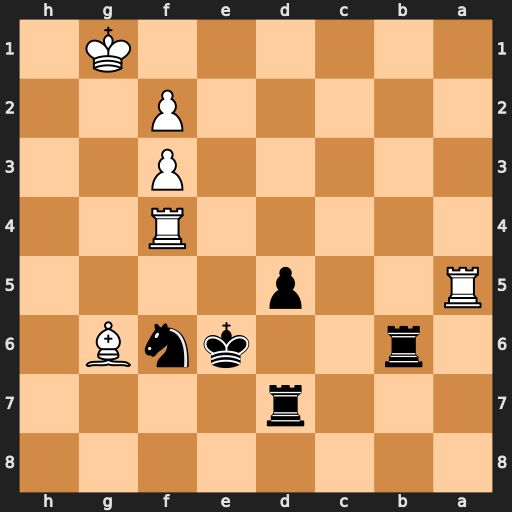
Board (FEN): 8/3r4/1r2knB1/R2p4/5R2/5P2/5P2/6K1
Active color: b
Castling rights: -
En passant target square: -
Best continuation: Rg7 Kf1 Rxg6